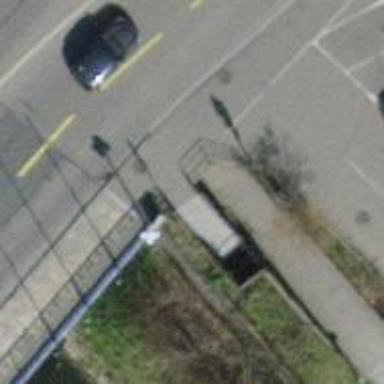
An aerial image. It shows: Footway with asphalt surface going through tunnel.